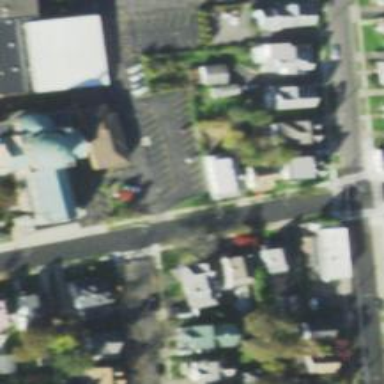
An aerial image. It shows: Building that serves as place of worship.